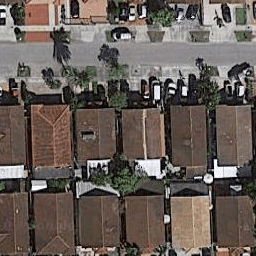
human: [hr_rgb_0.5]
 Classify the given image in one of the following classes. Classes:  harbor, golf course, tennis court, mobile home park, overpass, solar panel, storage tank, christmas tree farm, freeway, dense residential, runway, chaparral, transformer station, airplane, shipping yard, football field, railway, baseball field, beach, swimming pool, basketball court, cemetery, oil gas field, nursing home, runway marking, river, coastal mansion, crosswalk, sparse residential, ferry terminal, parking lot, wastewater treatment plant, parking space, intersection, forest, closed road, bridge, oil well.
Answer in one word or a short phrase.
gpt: dense residential